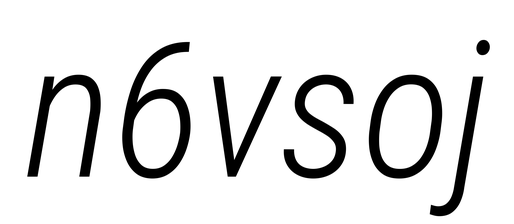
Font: Roboto-Italic_Condensed_Light_Italic